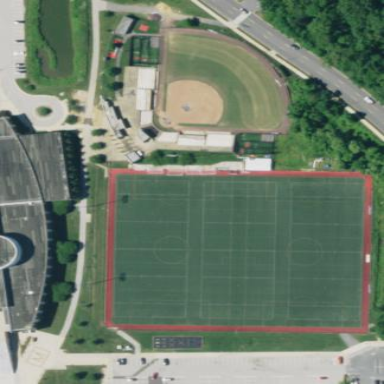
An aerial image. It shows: Soccer pitch enclosed with chain-link fence.